Field crop: maize
Growth stage: 2
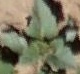
Species: datura